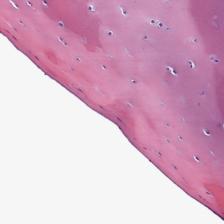
Label: Non-Tumor